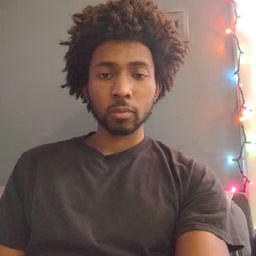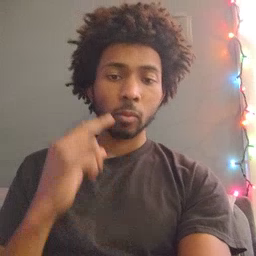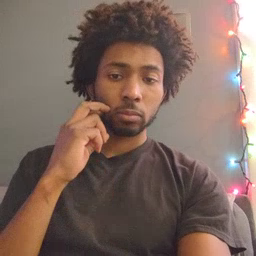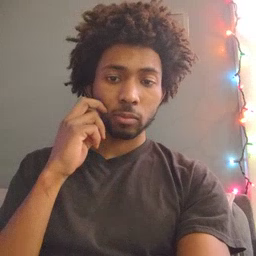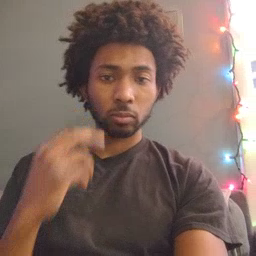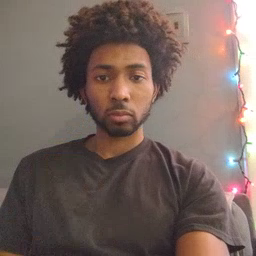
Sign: gum